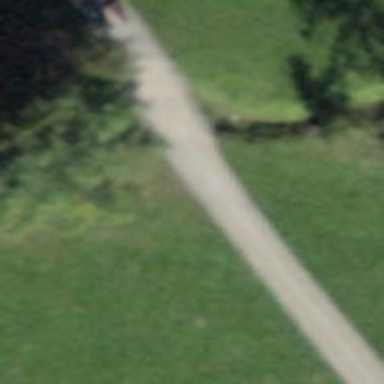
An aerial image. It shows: Gravel track with grade 2 quality.